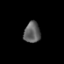
Tissue: prostate
Cell type: T cells
Senescence score: 0.3238
Nuclear area (px): 333
Mean DAPI intensity: 96.757